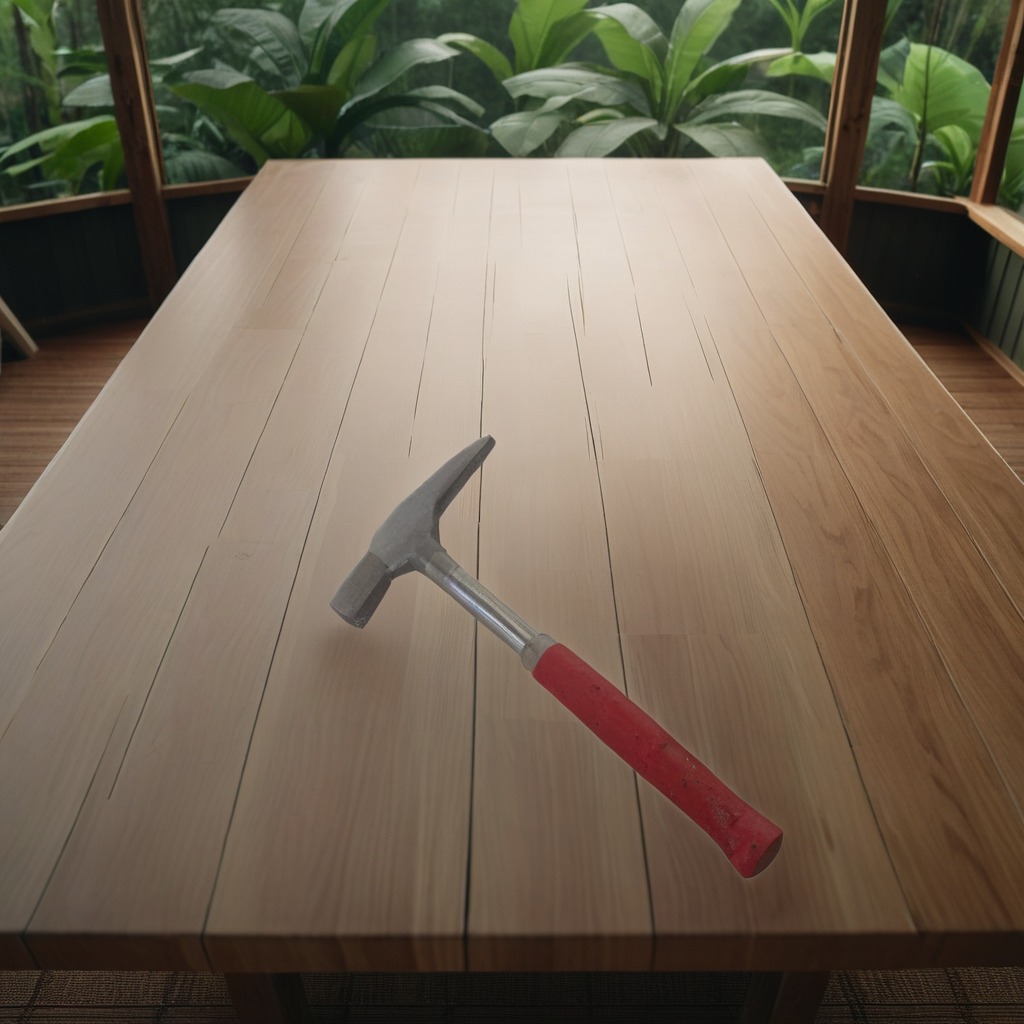
A hammer is lying on the wooden table.